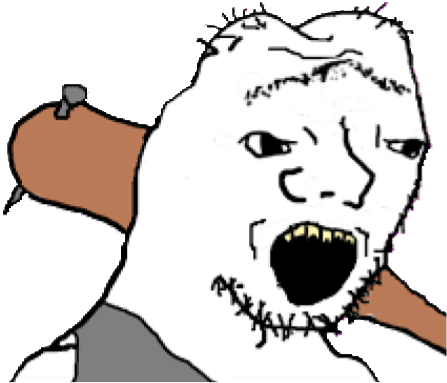
Label: 5_Grug